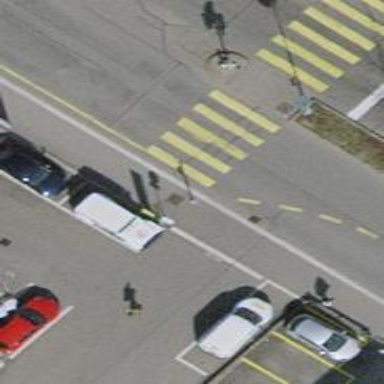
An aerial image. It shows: Road crossing with traffic signals.